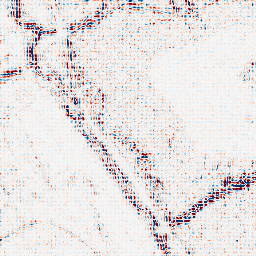
Category: wavelet
Decomposition family: wavelet_dwt
Decomposition parameters: wavelet: sym4
level: 2
Upsampling method: sinc_blackman
Upsampling parameters: scale: 4
kernel_size: 4
Upsampling scale: 4